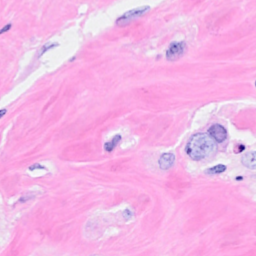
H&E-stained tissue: Breast